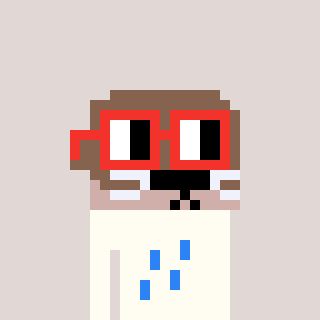
a pixel art character with square red glasses, a otter-shaped head and a grayscale-colored body on a warm background